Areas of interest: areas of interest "Business Office Building"
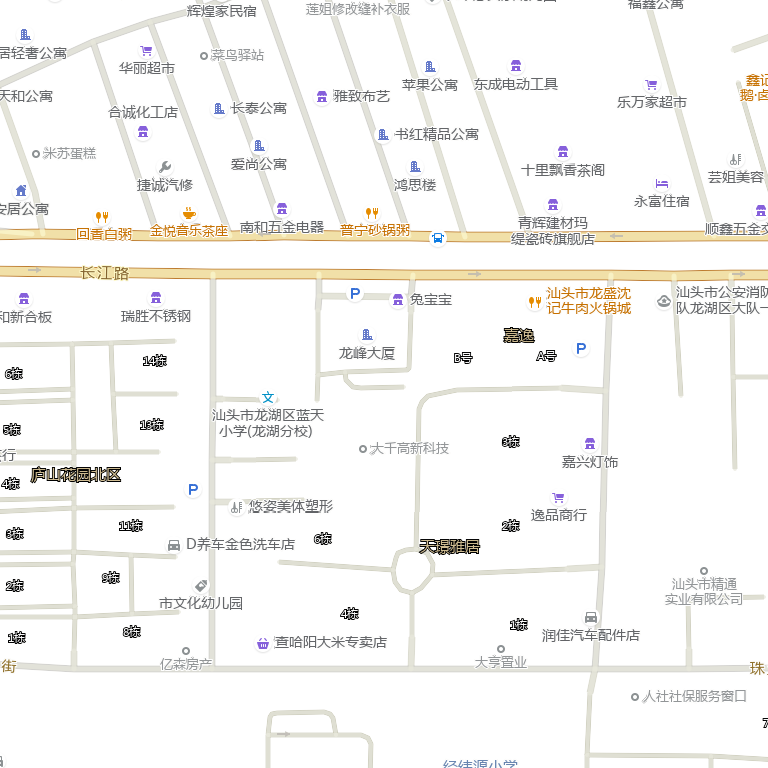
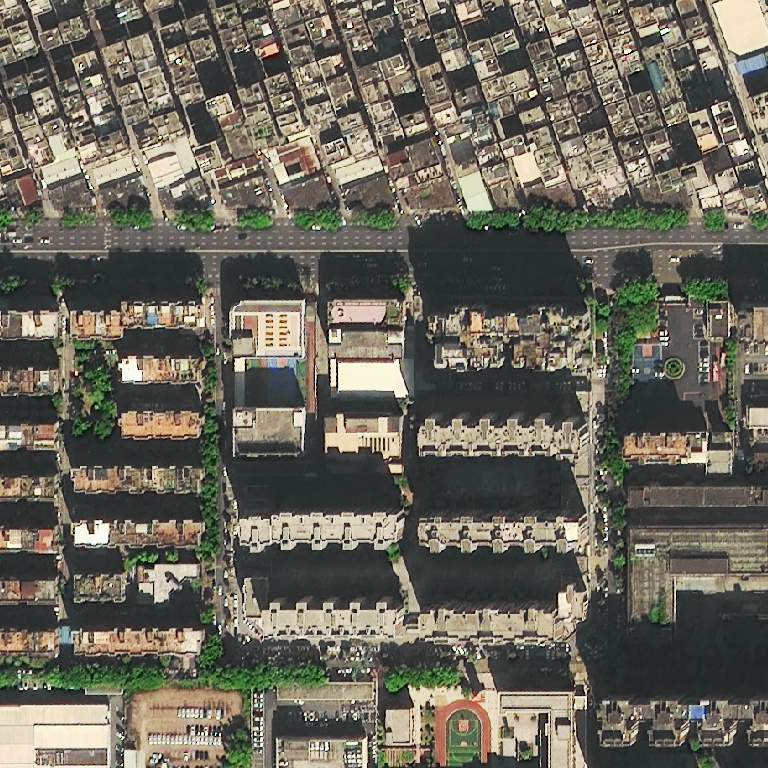